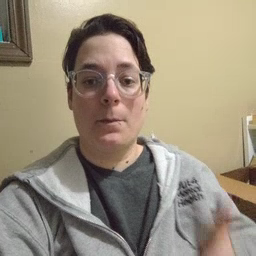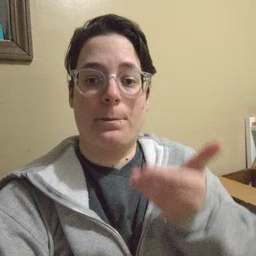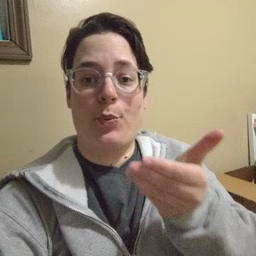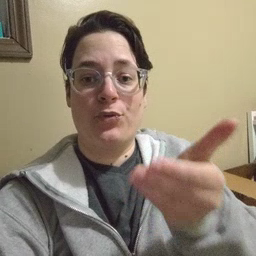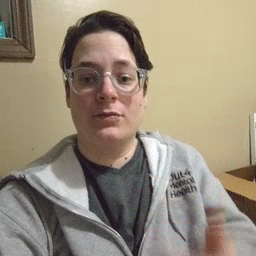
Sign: boat